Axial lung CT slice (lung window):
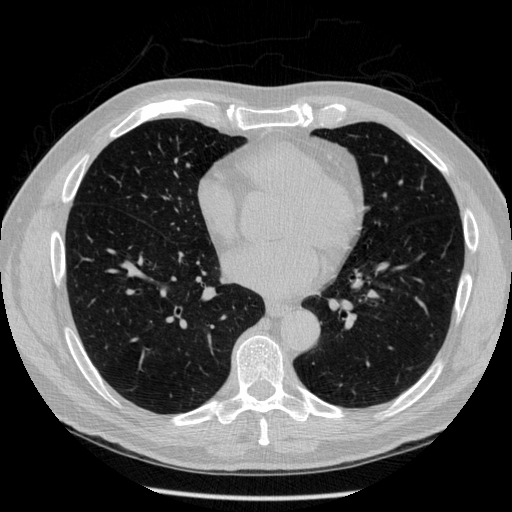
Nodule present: no